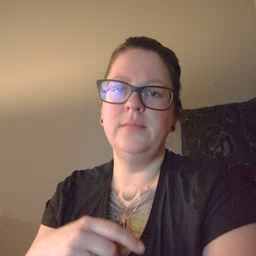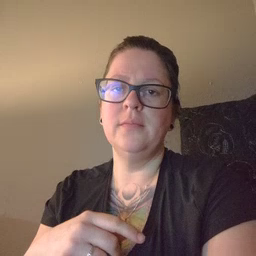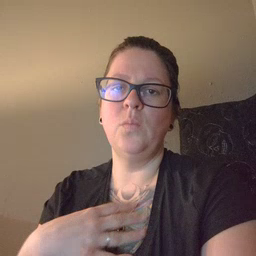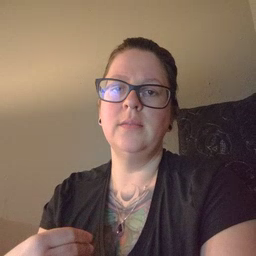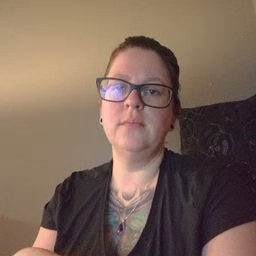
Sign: white